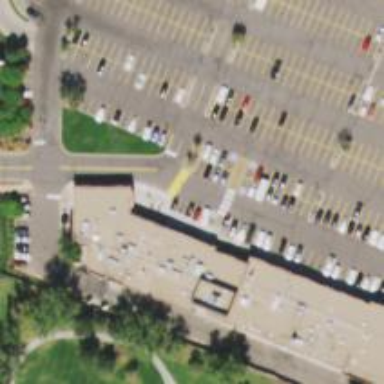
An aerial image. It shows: Retail building.